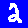
Digit: 2